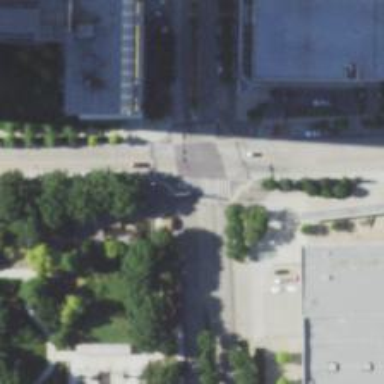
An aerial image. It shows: Secondary road with tram embedded rails.